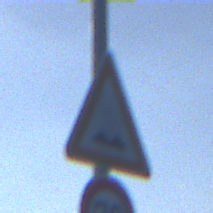
Verkehrszeichen: UnebeneFahrbahn
Zusatzzeichen unten: Geschwindigkeit70
Umgebung: Outdoor, Nature
Tageszeit: MorningAfternoon
Wetter: PartlyCloudy
Licht: Natural
Jahreszeit: NotSpecified
Kontrast: HighContrast